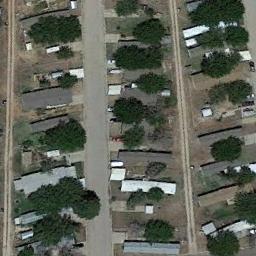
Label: mobile_home_park